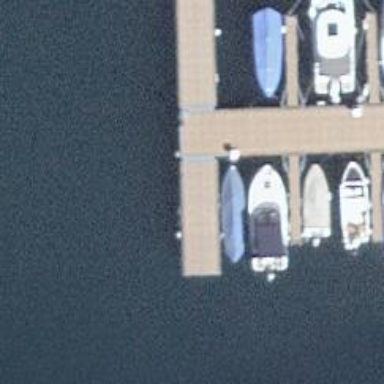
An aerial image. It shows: Man-made pier.